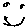
Label: smiley face